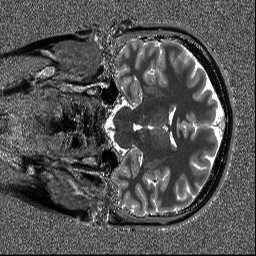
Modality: T1map
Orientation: coronal
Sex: female